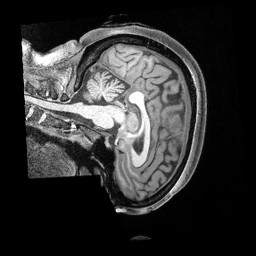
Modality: T1w
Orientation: sagittal
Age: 46
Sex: female
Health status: ill
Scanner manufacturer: siemens
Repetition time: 2.4 s
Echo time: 0.00231 s